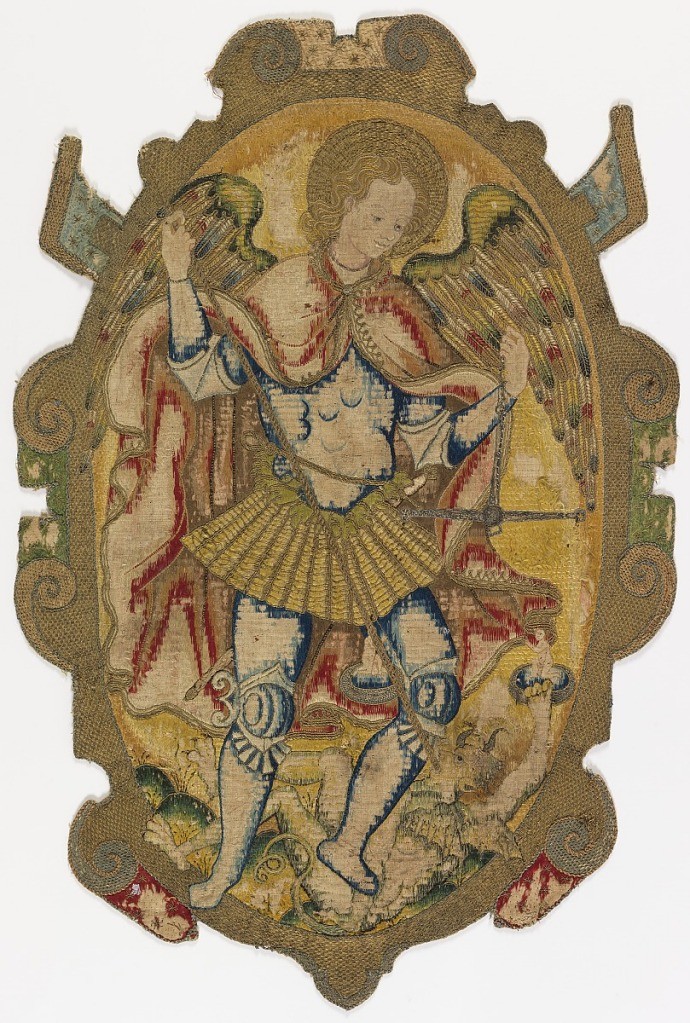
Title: Escutcheon
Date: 16th century
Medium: silk and metallic embroidery, linen foundation Technique: embroidered on plain weave
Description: Escutcheon with the figure of Saint Michael the Archangel slaying Satan, within an oval framework.